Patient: sex M, age 69
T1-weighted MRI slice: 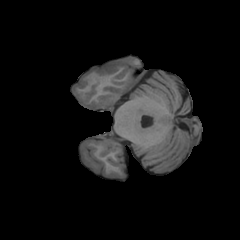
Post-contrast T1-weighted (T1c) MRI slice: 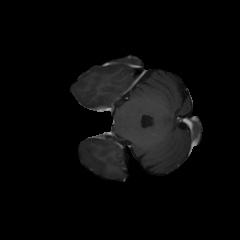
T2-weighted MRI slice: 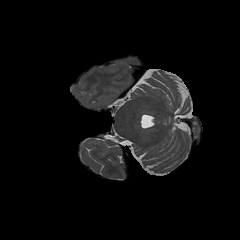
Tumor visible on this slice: no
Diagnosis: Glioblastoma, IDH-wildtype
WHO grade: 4